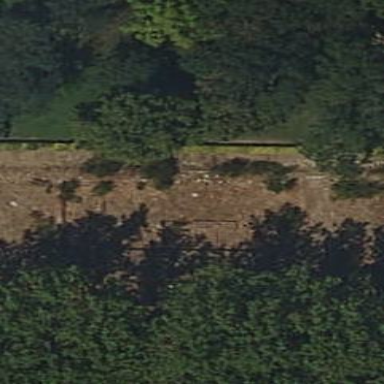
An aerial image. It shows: View of historic ruins.